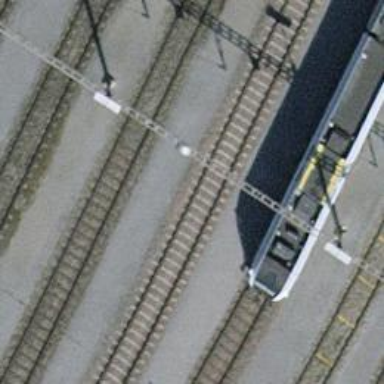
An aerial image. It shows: Railway yard with electrified contact lines.